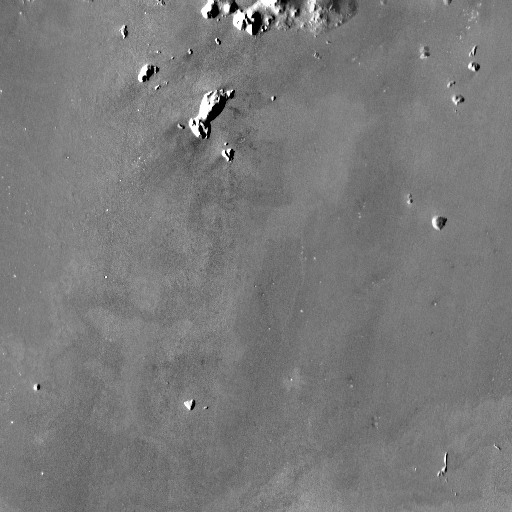
Crater classes present: Background, Other